Field crop: maize
Growth stage: 2
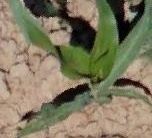
Species: maize